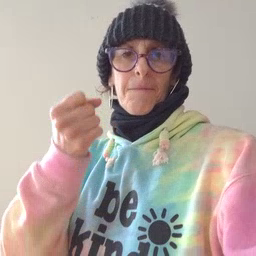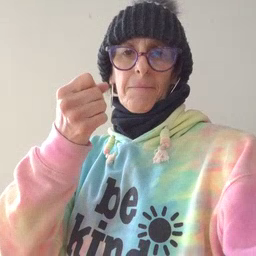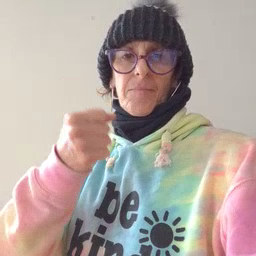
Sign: milk